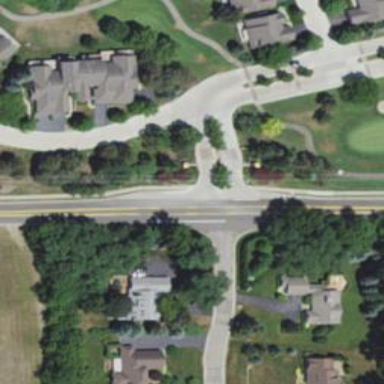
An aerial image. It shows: Unmarked crossing on the road.